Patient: sex M, age 54
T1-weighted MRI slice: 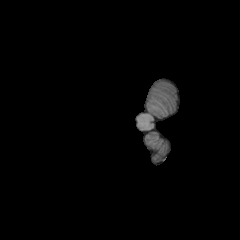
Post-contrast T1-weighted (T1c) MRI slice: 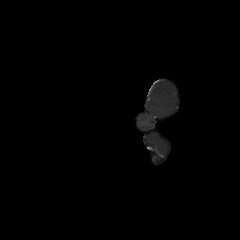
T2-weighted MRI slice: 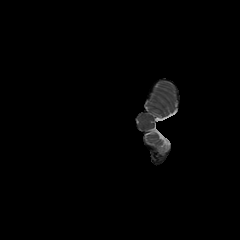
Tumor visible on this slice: no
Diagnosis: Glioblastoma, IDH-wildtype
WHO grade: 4